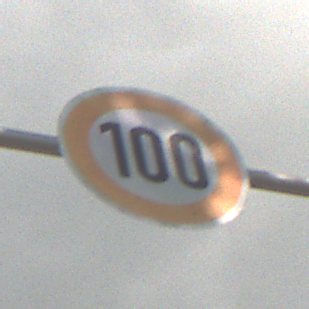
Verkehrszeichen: Geschwindigkeit100
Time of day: Midday
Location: Outdoor (RoadRail)
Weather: PartlyCloudy
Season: NotSpecified
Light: Natural